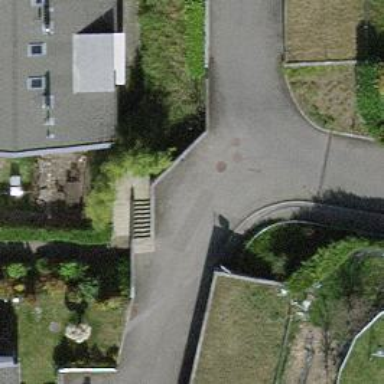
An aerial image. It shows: Road with steps.